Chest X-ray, AP view. Patient: 24 years old, sex M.
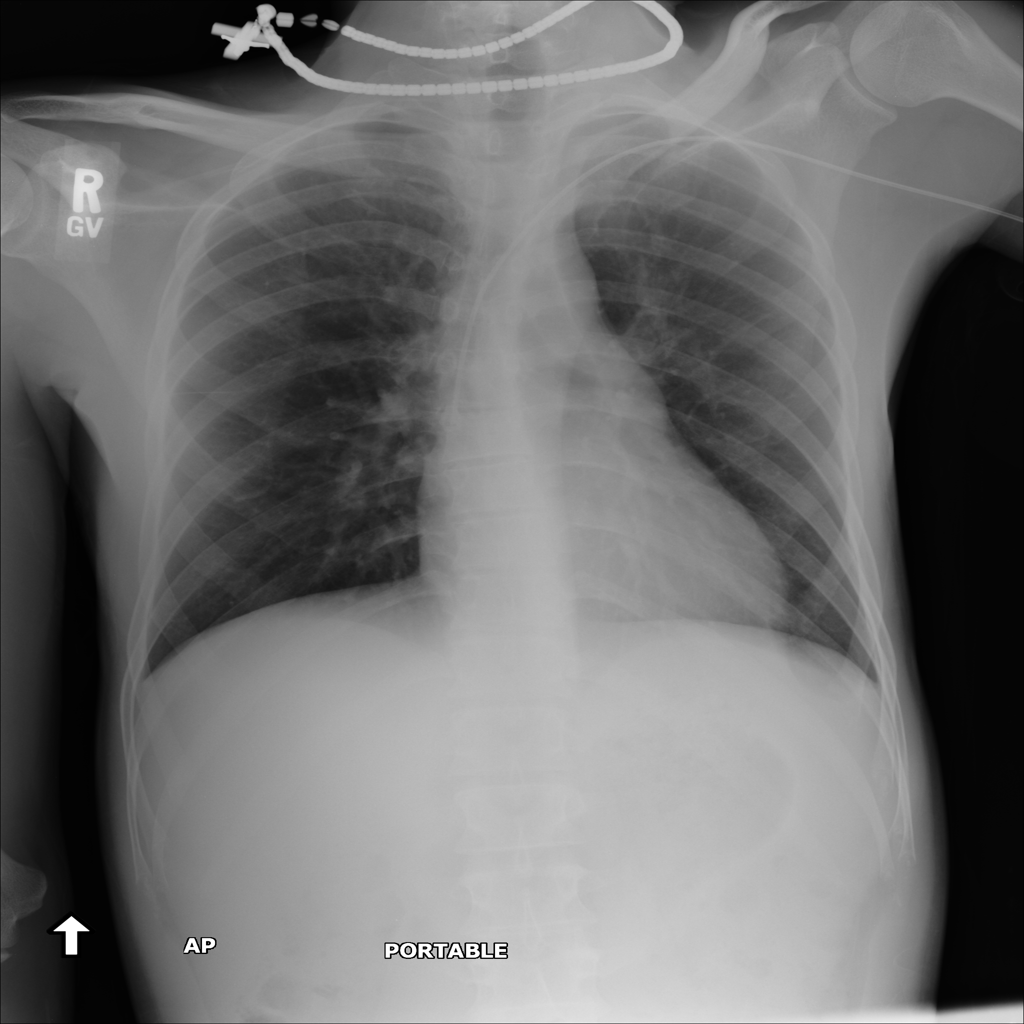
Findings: No Finding